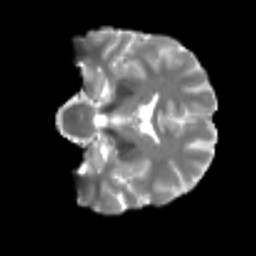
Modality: T2w
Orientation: coronal
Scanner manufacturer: siemens
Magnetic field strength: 3 T
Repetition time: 4 s
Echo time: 0.0594 s